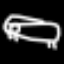
Label: bed